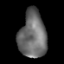
Tissue: lung
Cell type: Epithelial cells
Senescence score: 0.1391
Nuclear area (px): 1241
Mean DAPI intensity: 107.633